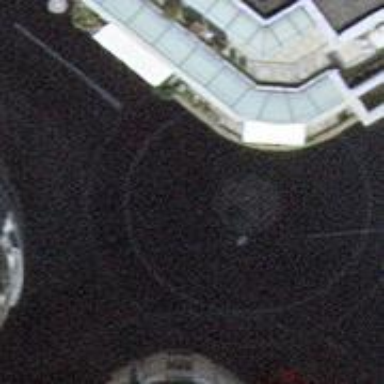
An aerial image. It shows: Mini roundabout on the road.